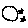
Label: moon